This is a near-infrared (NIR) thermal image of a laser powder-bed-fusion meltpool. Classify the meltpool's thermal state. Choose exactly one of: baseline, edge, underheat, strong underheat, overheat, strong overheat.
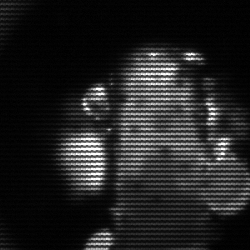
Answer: strong underheat